【题型】选择题　【知识点】函数　【难度】easy
函数$f(x)=\dfrac{2\left(x^2+1\right)\sin x}{2^x+2^{-x}}$的部分图象大致是 (\quad)

\noindent A. \quad

B.

C.

D.

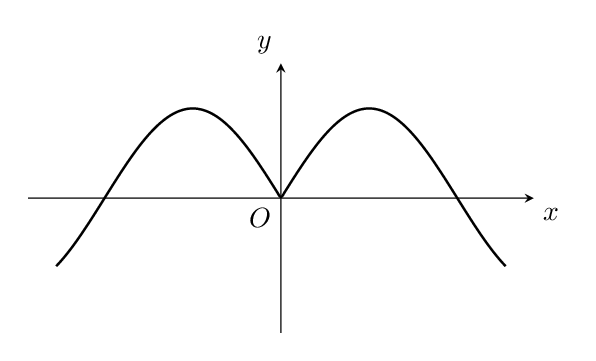
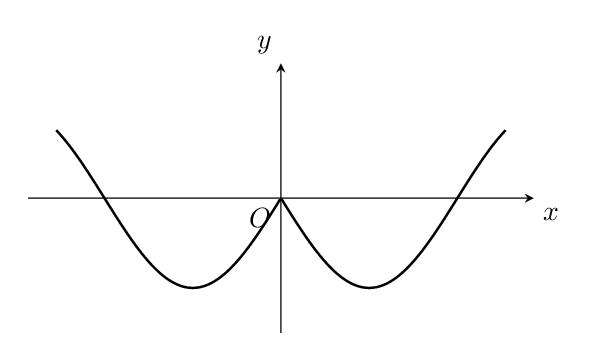
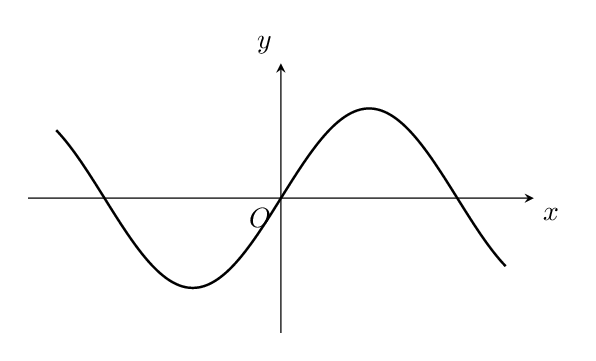
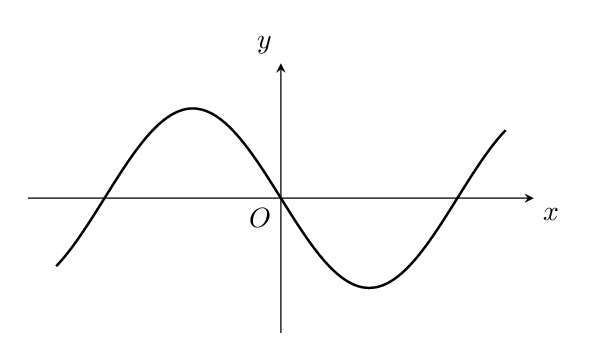
【解答】
\noindent \textbf{【答案】}C

\noindent \textbf{【难度】}0.85

\noindent \textbf{【知识点】}函数图像的识别、判断指数型函数的图象形状、识别正（余）弦型三角函数的图象

\noindent \textbf{【分析】}奇偶性定义判断函数奇偶性，结合$0<x<\dfrac{\pi}{2}$上函数符号，应用排除法即可得答案.

\noindent \textbf{【详解】}因为$f(x)=\dfrac{2\left(x^2+1\right)\sin x}{2^x+2^{-x}}$，所以
\(
f(-x)=\dfrac{2\left(x^2+1\right)\sin(-x)}{2^{-x}+2^{x}}=-f(x)
\)
且定义域为$\mathbb{R}$，所以$f(x)$是奇函数，则$f(x)$的图象关于原点对称，排除A、B.

\noindent 当$0<x<\dfrac{\pi}{2}$时，$f(x)>0$，排除D.

\noindent 故选：C